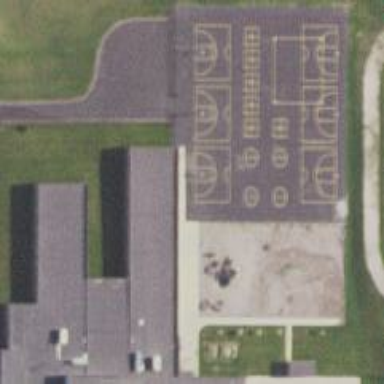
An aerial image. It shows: Schoolyard designated as leisure land.